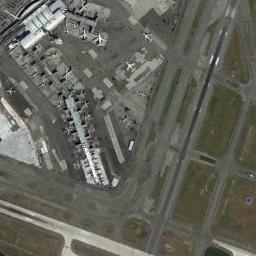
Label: airport